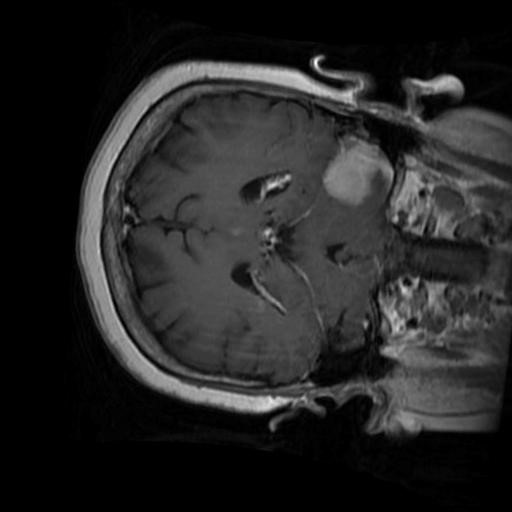
Label: brain_menin